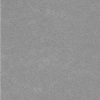
Atmospheric dust classification: dusty